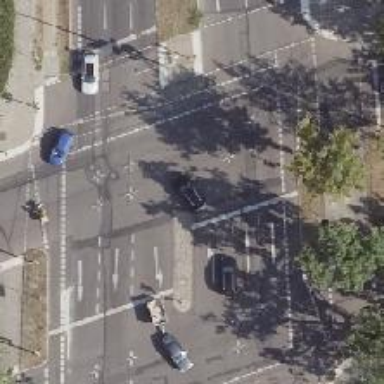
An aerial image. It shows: Road with traffic signals.